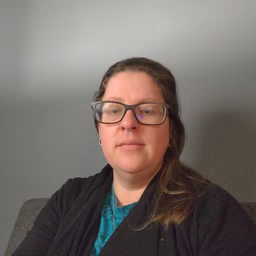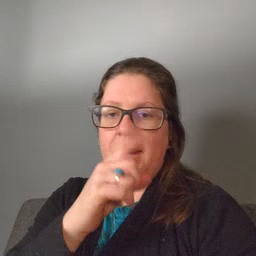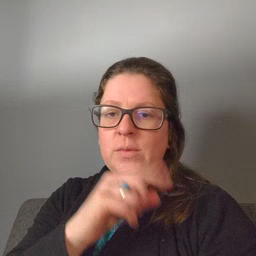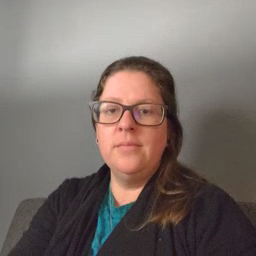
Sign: mouse